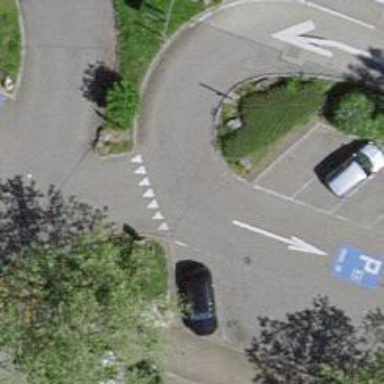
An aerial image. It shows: Asphalt road designated for service vehicles.